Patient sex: M
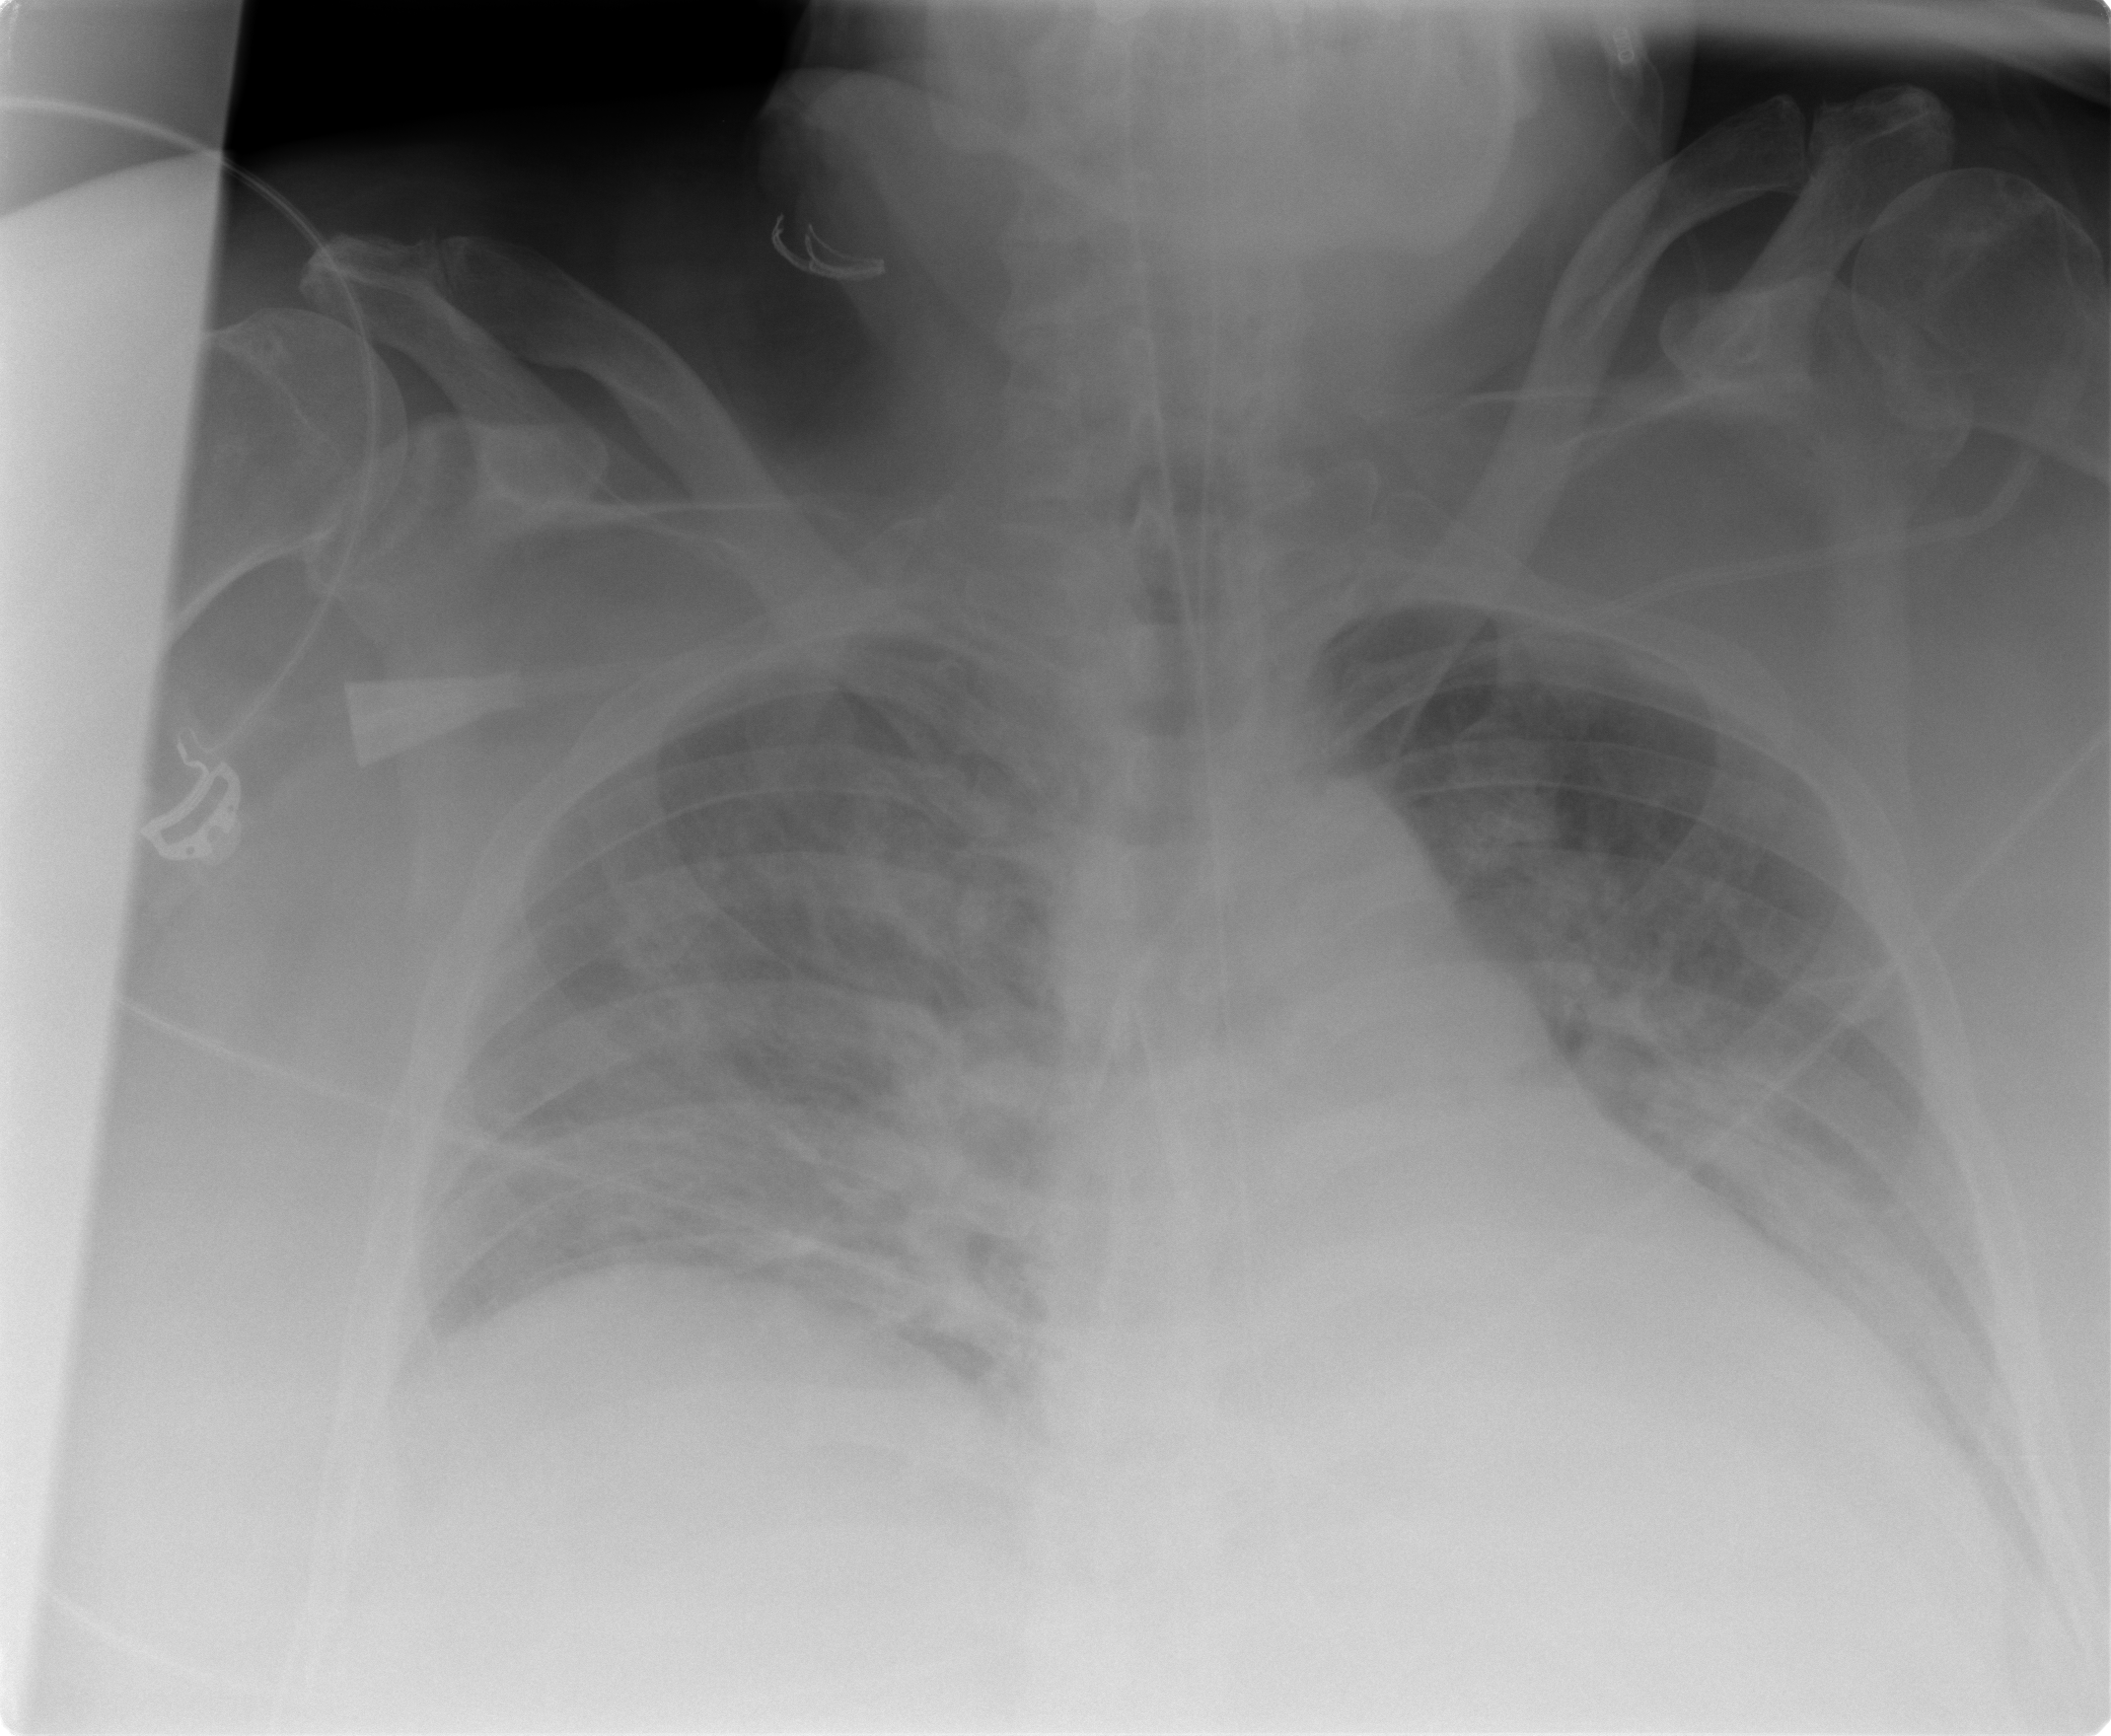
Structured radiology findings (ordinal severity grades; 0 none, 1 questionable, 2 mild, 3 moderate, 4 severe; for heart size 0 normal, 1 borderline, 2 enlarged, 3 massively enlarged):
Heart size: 2
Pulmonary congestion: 0
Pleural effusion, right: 2
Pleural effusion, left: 2
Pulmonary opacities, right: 3
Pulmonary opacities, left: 2
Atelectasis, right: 3
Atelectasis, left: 2